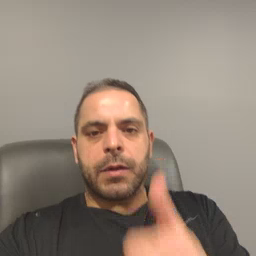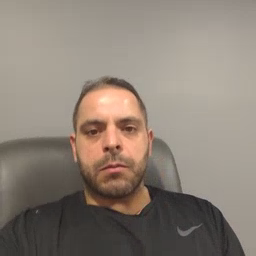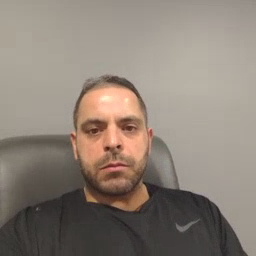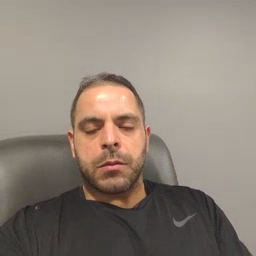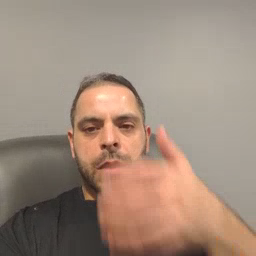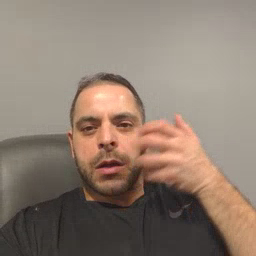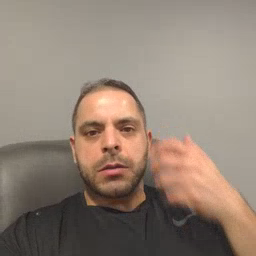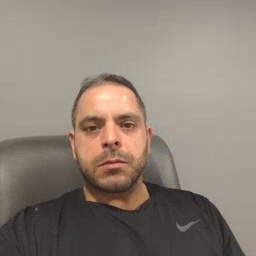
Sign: tiger